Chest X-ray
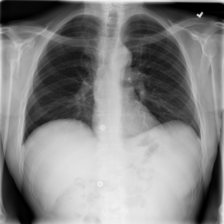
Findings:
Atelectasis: negative
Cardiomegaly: negative
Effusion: negative
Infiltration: positive
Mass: negative
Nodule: negative
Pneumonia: negative
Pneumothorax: negative
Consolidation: negative
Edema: negative
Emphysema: negative
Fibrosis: negative
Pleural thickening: negative
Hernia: negative